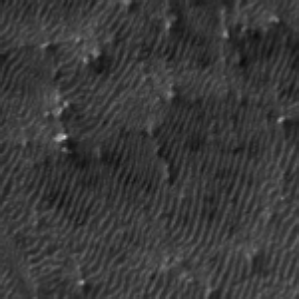
Label: frost